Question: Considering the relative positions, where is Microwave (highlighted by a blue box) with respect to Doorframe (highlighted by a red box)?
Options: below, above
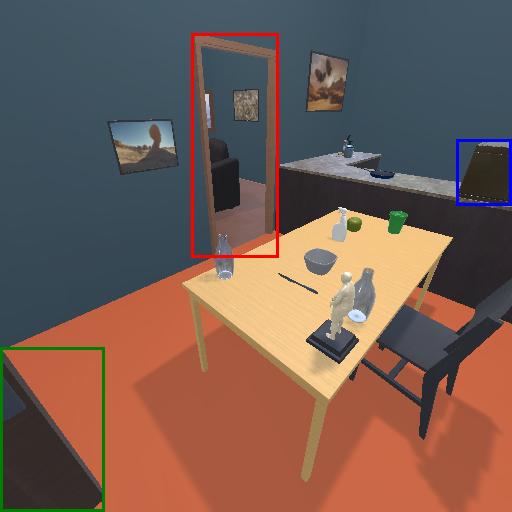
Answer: below